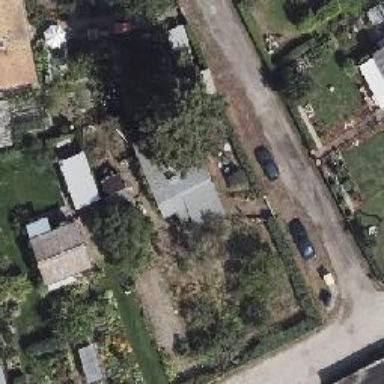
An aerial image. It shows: Plot within allotments.